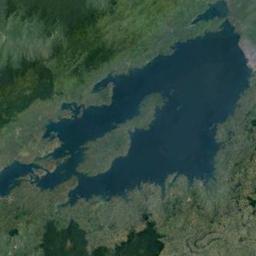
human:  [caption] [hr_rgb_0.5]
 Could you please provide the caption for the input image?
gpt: There are many lakes of different shapes and sizes .

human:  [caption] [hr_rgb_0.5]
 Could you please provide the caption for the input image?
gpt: The lake in the picture is small .

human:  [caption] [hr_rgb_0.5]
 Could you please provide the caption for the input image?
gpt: The lake with a border that is not obvious lies on a flat ground covered with vegetation and the water is blue .

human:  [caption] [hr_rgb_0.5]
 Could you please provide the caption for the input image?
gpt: An irregularly shaped blue lake on the ground with green vegetation .

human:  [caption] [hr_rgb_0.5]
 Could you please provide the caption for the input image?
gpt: There are green meadows around the blue lake .